Field crop: maize
Growth stage: 2
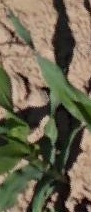
Species: maize